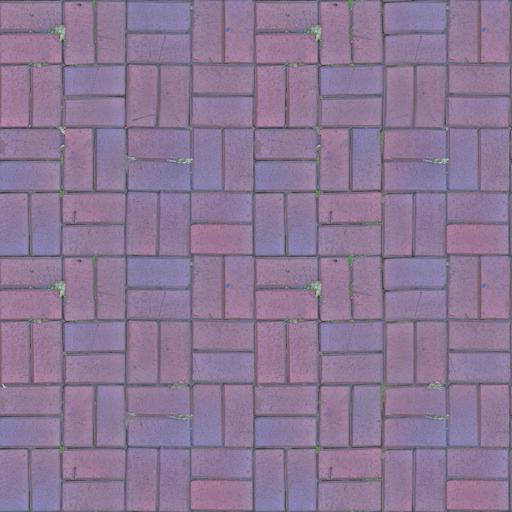
Tags: pavement paving stones